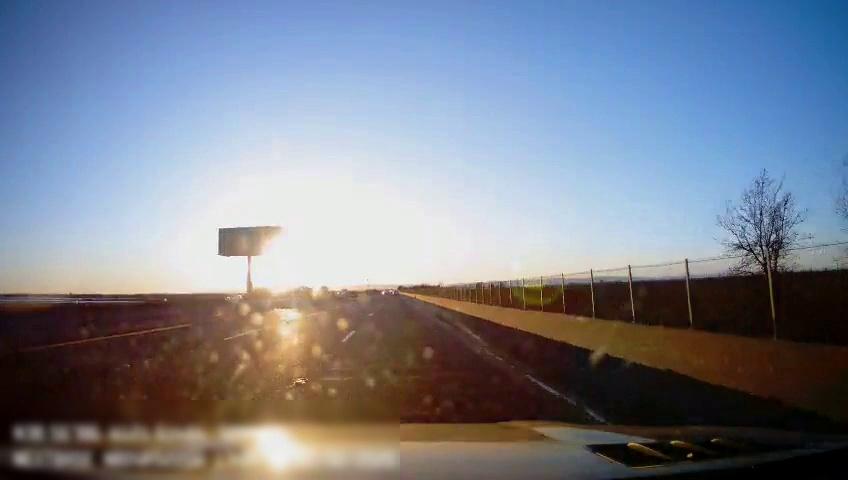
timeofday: Day
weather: Sunny
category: Drivable Space
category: Lanes | Alternate Lane
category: Lanes | Current Lane
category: Lanes | Current Lane
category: Lanes | Alternate Lane
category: Traffic | Signs